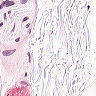
Metastatic tissue present: no